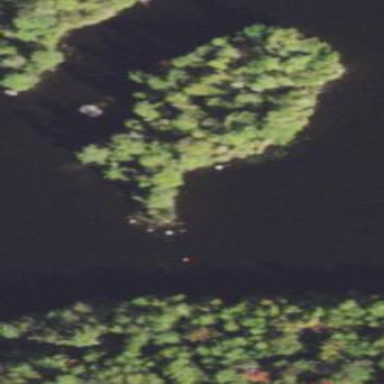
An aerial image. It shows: Islet.